Field crop: maize
Growth stage: 2
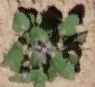
Species: chenopodium